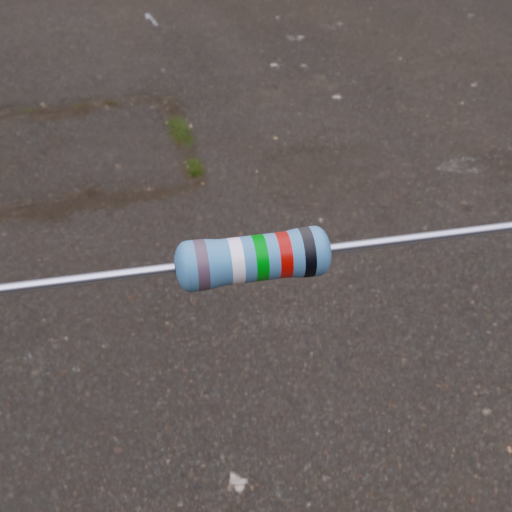
Resistor colour bands (in order): gray, white, green, red, black